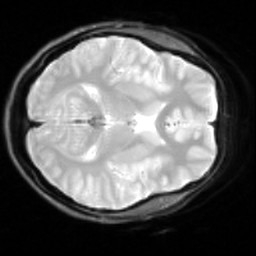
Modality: inplaneT2
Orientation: axial
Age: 19
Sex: female